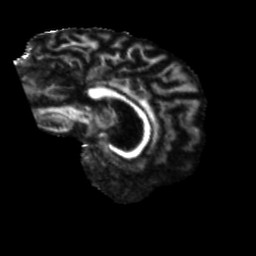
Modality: FA
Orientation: sagittal
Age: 55
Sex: male
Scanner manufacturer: siemens
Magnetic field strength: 3 T
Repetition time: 5.25 s
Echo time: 0.08 s